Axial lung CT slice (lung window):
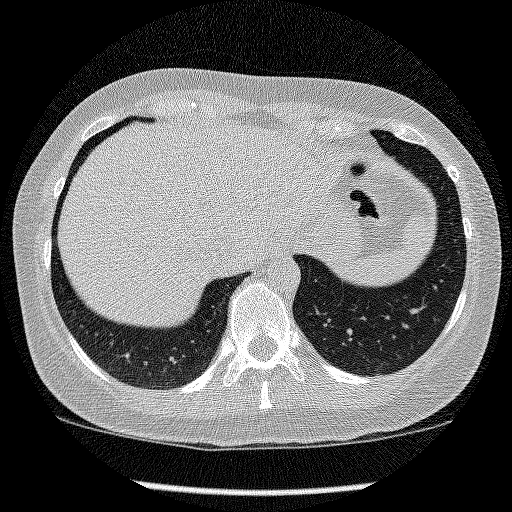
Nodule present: no